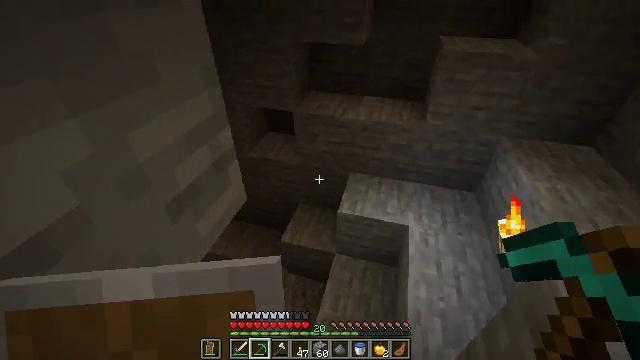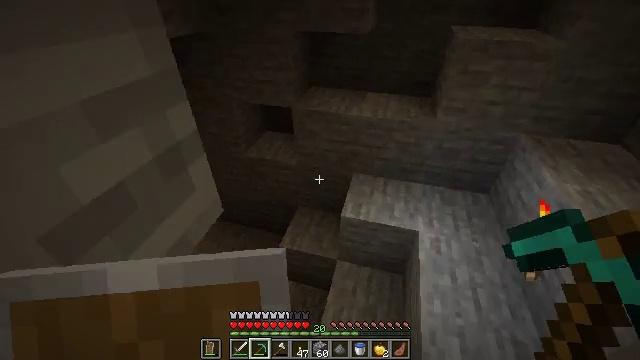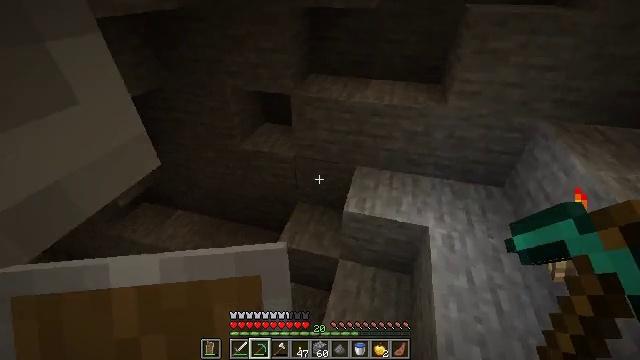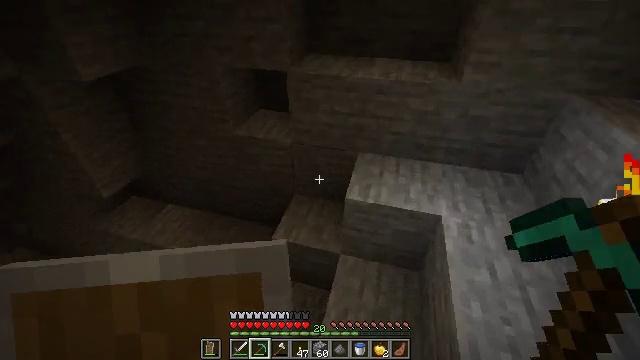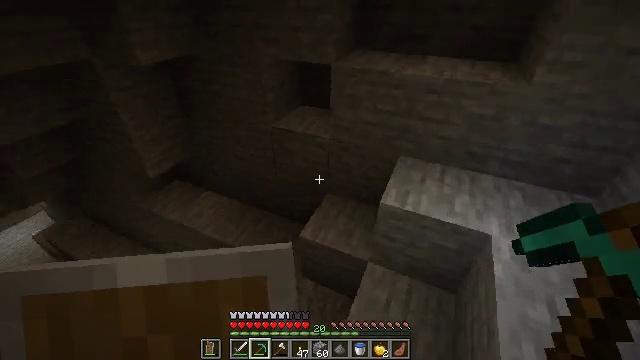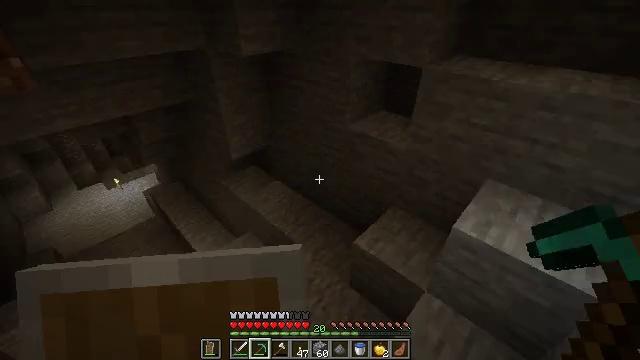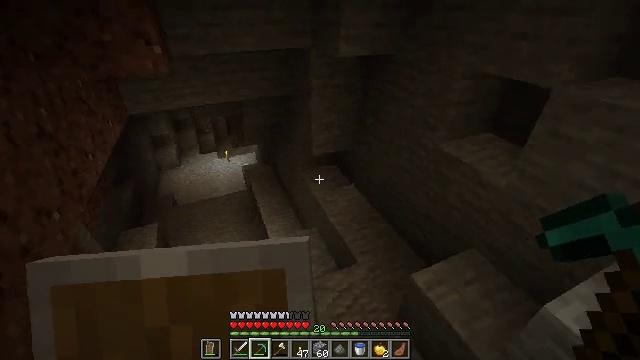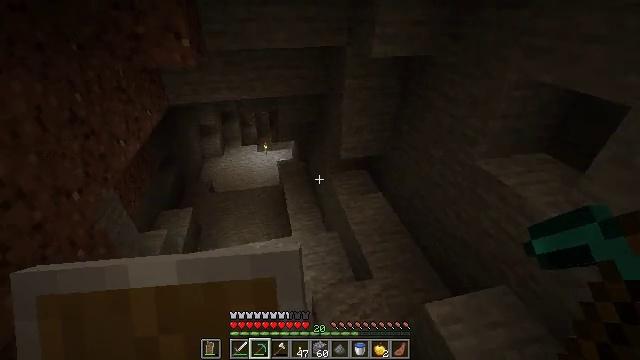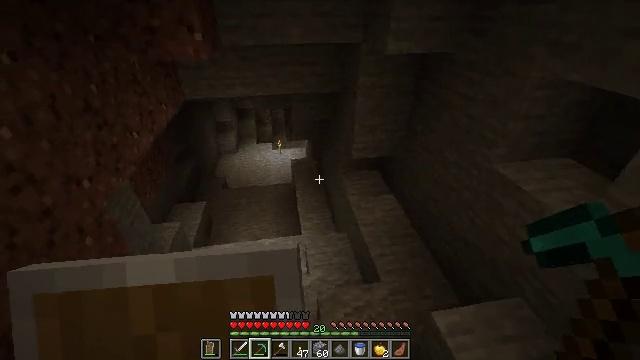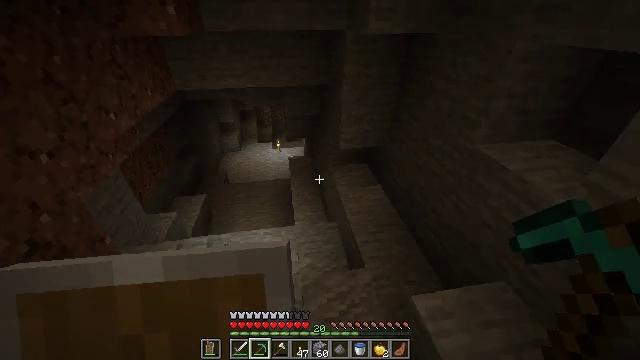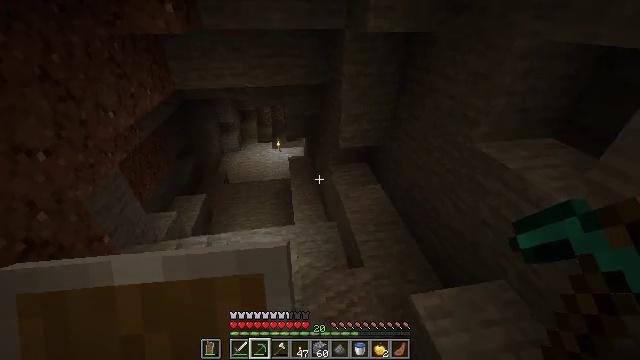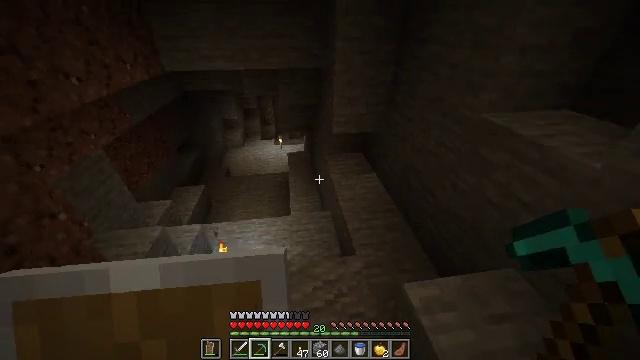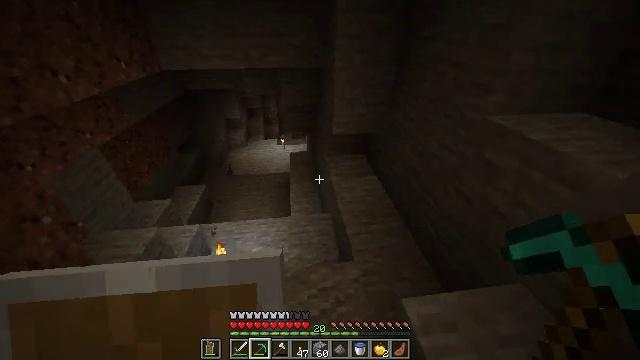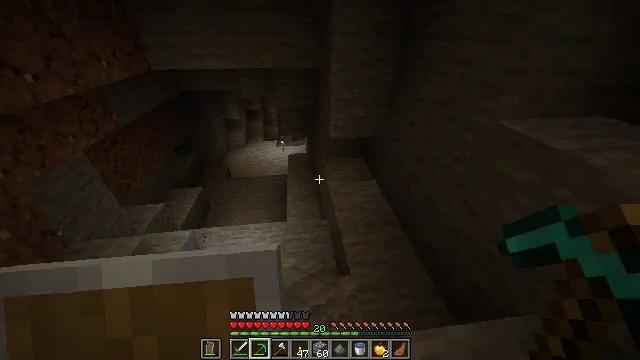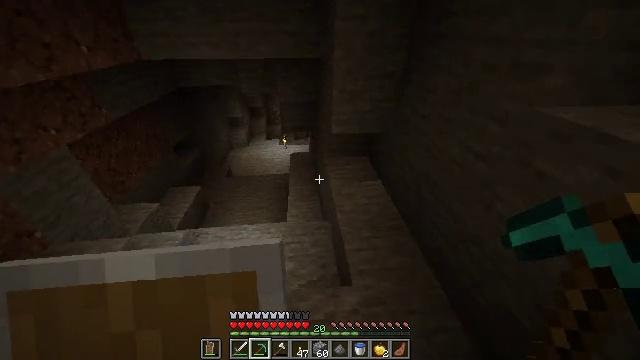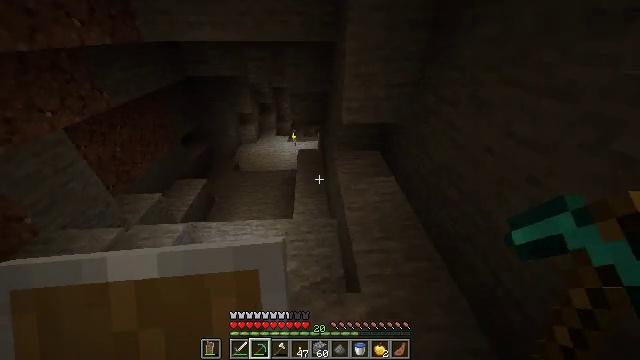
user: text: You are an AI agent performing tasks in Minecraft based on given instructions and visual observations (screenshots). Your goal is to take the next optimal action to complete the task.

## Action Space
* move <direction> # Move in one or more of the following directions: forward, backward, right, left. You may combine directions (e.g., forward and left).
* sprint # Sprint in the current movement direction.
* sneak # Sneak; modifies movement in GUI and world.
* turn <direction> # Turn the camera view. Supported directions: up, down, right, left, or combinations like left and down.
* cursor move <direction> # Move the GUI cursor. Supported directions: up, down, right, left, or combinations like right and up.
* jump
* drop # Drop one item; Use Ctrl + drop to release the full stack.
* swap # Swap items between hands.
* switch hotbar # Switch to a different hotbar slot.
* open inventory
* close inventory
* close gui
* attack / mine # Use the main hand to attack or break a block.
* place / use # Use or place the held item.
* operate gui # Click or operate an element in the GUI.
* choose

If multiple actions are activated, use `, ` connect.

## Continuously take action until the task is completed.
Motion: motion action
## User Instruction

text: Dig up the stone with a tool.
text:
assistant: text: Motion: move forward
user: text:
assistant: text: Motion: move forward
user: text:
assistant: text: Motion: move forward and move right
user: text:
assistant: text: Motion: move forward and move right, turn left
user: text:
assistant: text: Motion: move forward and move right, turn left and up
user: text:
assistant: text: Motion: move forward and move right, turn left
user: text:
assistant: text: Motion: move forward and move right, turn left
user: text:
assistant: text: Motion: move forward and move right, sprint, turn left
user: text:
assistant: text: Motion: move forward and move right, sprint
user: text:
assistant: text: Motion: move forward, sprint
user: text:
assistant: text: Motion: move forward, sprint
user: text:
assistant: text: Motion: move forward, sprint, turn left
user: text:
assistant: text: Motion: move forward, sprint
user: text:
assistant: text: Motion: move forward, sprint, turn left
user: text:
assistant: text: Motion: move forward, sprint, turn left
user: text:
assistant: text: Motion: move forward, sprint, turn left
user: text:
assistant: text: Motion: move forward, sprint, turn left
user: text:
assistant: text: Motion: move forward, sprint, turn left
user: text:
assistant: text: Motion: move forward, sprint
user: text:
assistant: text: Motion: move forward, sprint
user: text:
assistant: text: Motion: move forward, sprint
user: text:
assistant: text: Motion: move forward, sprint
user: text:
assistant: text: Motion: move forward, sprint
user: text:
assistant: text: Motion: move forward, sprint
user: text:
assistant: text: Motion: move forward, sprint
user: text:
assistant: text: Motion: move forward, sprint
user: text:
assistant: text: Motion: move forward, sprint
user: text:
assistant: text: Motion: move forward, sprint
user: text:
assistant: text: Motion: move forward, sprint
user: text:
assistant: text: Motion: move forward, sprint